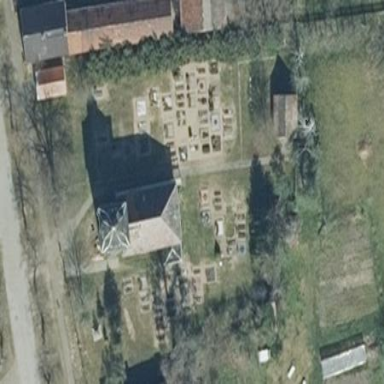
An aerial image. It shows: Cemetery.